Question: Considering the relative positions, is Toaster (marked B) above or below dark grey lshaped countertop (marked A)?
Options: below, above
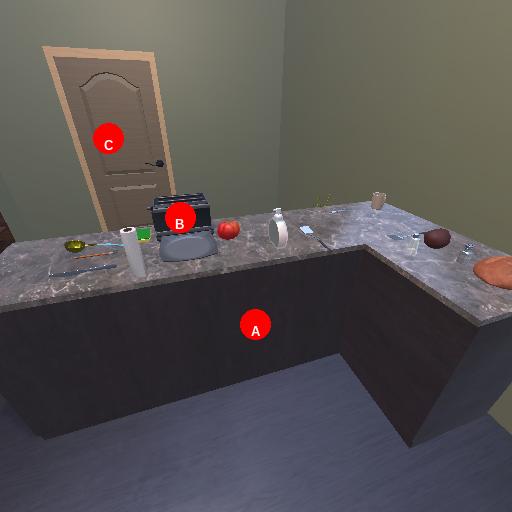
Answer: below